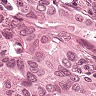
Metastatic tissue present: yes